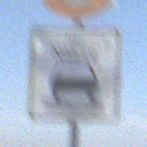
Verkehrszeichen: BeiNaesse
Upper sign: Geschwindigkeit50
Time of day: Midday
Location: Outdoor (Nature)
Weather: PartlyCloudy
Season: NotSpecified
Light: Natural